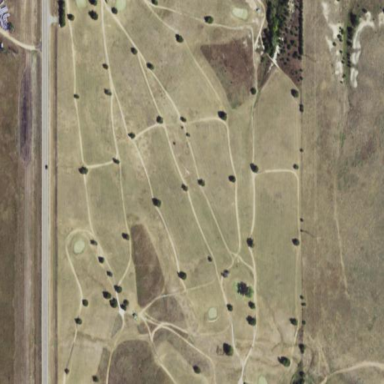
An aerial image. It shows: Golf course.